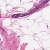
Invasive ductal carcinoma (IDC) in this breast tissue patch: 0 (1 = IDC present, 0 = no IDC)